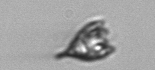
Label: Pyramimonas_longicauda